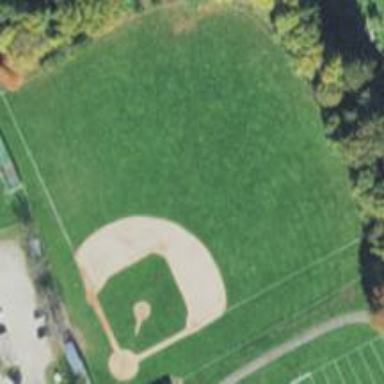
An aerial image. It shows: Baseball pitch for leisure and sports activities.